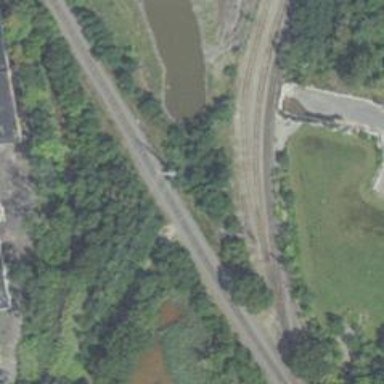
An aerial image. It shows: Junction on the railway.